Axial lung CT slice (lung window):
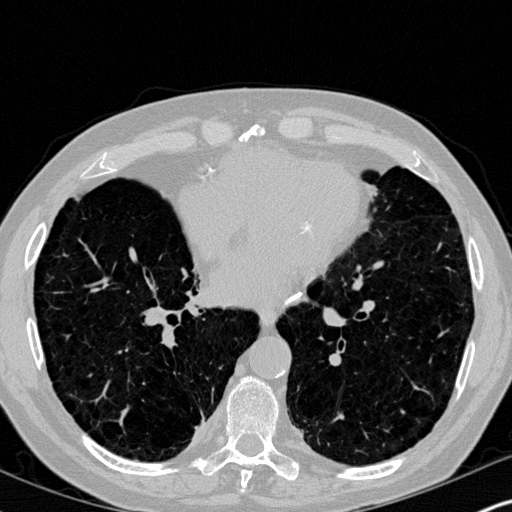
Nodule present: no